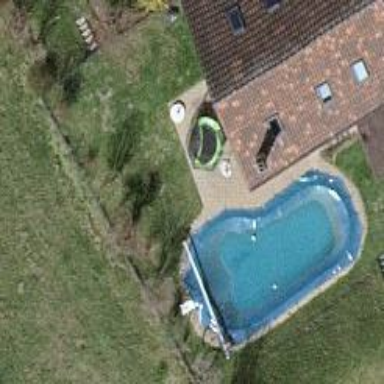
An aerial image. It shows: Swimming pool located in leisure land.